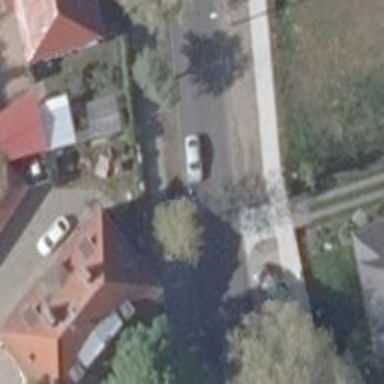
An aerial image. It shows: Secondary road with asphalt surface and separate sidewalks on both sides.